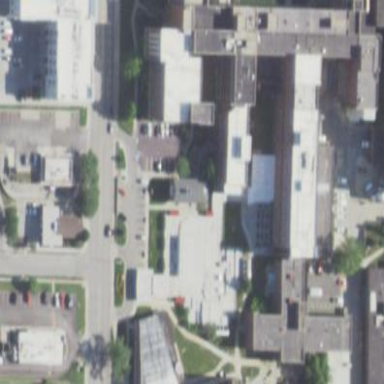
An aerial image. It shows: Hospital building.